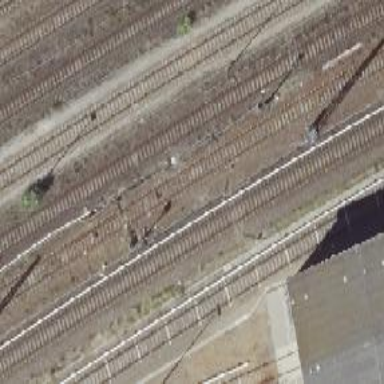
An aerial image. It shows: Railway signal.